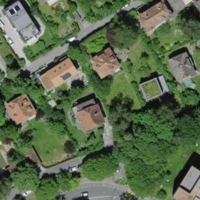
EUNIS habitat code: 55
Species observed at this site:
Symphoricarpos albus